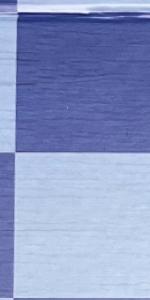
Label: Empty